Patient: sex F, age 58
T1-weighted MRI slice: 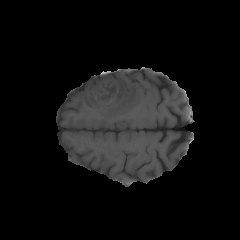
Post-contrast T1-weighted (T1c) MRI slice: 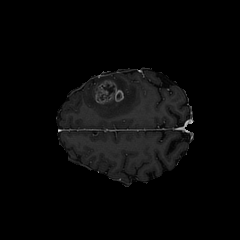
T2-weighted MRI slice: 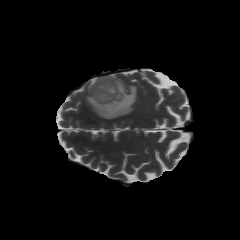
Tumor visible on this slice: yes
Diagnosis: Glioblastoma, IDH-wildtype
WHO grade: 4